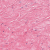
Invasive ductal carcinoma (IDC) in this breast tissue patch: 0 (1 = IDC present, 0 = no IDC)